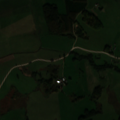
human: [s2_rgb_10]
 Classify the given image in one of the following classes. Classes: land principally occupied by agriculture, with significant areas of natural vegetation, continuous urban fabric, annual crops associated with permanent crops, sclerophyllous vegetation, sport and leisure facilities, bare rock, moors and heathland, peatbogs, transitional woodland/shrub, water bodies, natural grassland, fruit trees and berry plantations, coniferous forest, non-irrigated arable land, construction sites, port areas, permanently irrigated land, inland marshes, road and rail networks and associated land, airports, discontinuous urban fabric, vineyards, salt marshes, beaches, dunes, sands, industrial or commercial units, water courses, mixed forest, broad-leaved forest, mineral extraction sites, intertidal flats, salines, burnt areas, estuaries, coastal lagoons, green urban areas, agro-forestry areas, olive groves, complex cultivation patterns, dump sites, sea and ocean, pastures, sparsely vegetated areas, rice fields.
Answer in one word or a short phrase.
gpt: non-irrigated arable land, pastures, land principally occupied by agriculture, with significant areas of natural vegetation, broad-leaved forest